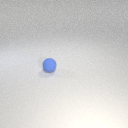
small blue rubber sphere